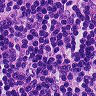
Metastatic tissue present: yes